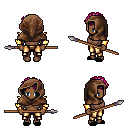
a pixel art fantasy rpg character, female body template, human, dark skin, gold arm armor, gold greaves, pink curly afro hairstyle, cloth hood, black slippers, spear, four views (front, back, left, right), 2x2 character sprite sheet, small pixel art, hard edges, no anti-aliasing